Interaction volume radius: 5 \u00c5
Interaction volume height: 20 \u00c5
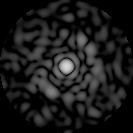
Disorder parameter: 0.8212